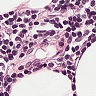
Metastatic tissue present: no